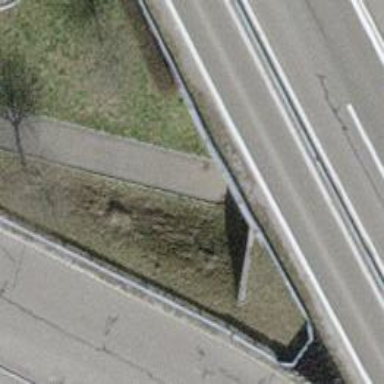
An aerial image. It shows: Footway passing through tunnel.